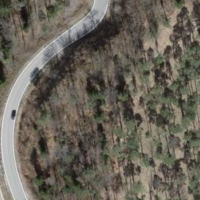
EUNIS habitat code: 41
Species observed at this site:
Anthocharis cardamines
Pholidoptera griseoaptera
Aglais io
Gomphocerippus rufus
Pseudochorthippus parallelus